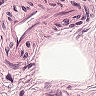
Metastatic tissue present: no